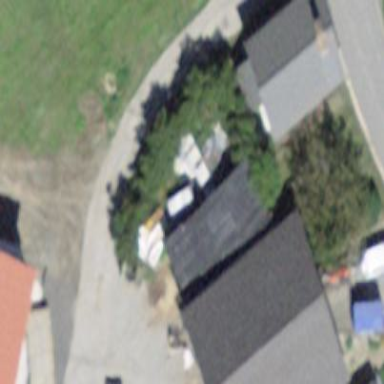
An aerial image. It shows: Gabled roof on farm auxiliary building.